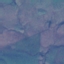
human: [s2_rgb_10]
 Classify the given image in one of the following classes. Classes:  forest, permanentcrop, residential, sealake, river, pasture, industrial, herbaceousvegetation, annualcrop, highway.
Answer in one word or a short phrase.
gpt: Pasture